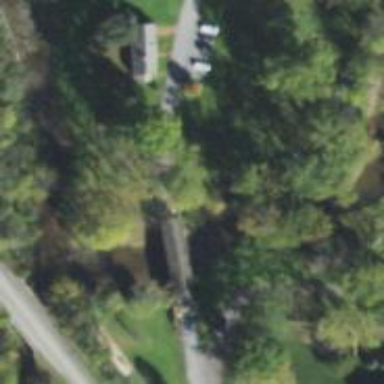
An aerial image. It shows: Covered bridge over asphalt service road.